Question: I come from .NET background and Spring MVC is new to me. In general, I'm not great with Java, so please answer in a way that's easy for even a Java newbie to understand.
I am trying to build a simple CRUD controller. I am getting the main page working fine (View All), but then I keep getting 404 errors on pages where I am using @RequestParam to try map query string values to method parameters.
'''
<html>
<head>
<title>Users - KSC Technology & Sciences</title>
<jsp:include page="../headParts.jsp" />
</head>
<body>
<jsp:include page="../topMenu.jsp" />
<div id="body" class="container-fluid">
<div class="row-fluid">
<div class="span3">
<jsp:include page="../leftMenu.jsp" />
</div>
<div class="span9">
<div class="row-fluid">
<a href="/users/create" class="btn btn-primary">Create</a>
<hr />
<table class="table table-bordered table-striped">
<thead>
<tr>
<th>ID</th>
<th>User Name</th>
<th>E-mail</th>
<th></th>
</tr>
</thead>
<tbody>
<c:forEach var="row" items="${records}">
<tr>
<td><c:out value="${row.id}" /></td>
<td><c:out value="${row.userName}" /></td>
<td><c:out value="${row.email}" /></td>
<td>
<a href="/users/edit?id=${row.getId()}" class="btn">Edit</a>
<a href="/users/delete?id=${row.getId()}" class="btn btn-danger">Delete</a>
</td>
</tr>
</c:forEach>
</tbody>
</table>
</div>
</div>
</div>
</div>
<hr />
<jsp:include page="../footer.jsp" />
</body>
</html>
'''
'''
@Controller
public class UserController {
@EJB(mappedName="java:global/KSC/UserService!com.ksc.services.UserService")
private UserService service;
@RequestMapping(value = "/users")
public String index(ModelMap model) {
model.addAttribute("records", service.findAll());
return "user/index";
}
@RequestMapping(value = "/users/create")
public String create(ModelMap model) {
model.addAttribute("record", new KCSUser());
return "user/edit";
}
@RequestMapping(value = "/users/edit")
public String edit(ModelMap model, @RequestParam(value="id") String id) {
int userId = Integer.parseInt(id);
model.addAttribute("record", service.find(userId));
return "user/edit";
}
@RequestMapping(value = "/users/delete")
public String delete(ModelMap model, @RequestParam(value="id") String id) {
int userId = Integer.parseInt(id);
KCSUser user = service.find(userId);
service.remove(user);
return index(model);
}
}
'''
I can access the main view, but when clicking Edit (for example), then I get a 404. What am I doing wrong?
Directory Structure:

web.xml:
'''
<?xml version="1.0" encoding="UTF-8"?>
<web-app version="3.0" xmlns="http://java.sun.com/xml/ns/javaee" xmlns:xsi="http://www.w3.org/2001/XMLSchema-instance" xsi:schemaLocation="http://java.sun.com/xml/ns/javaee http://java.sun.com/xml/ns/javaee/web-app_3_0.xsd">
<context-param>
<param-name>contextConfigLocation</param-name>
<param-value>/WEB-INF/dispatcher-servlet.xml</param-value>
</context-param>
<listener>
<listener-class>org.springframework.web.context.ContextLoaderListener</listener-class>
</listener>
<servlet>
<servlet-name>dispatcher</servlet-name>
<servlet-class>org.springframework.web.servlet.DispatcherServlet</servlet-class>
<load-on-startup>2</load-on-startup>
</servlet>
<servlet-mapping>
<servlet-name>dispatcher</servlet-name>
<url-pattern>/</url-pattern>
</servlet-mapping>
<session-config>
<session-timeout>
30
</session-timeout>
</session-config>
<welcome-file-list>
<welcome-file>/</welcome-file>
</welcome-file-list>
</web-app>
'''
dispatcher-servlet.xml:
'''
<?xml version="1.0" encoding="UTF-8"?>
<beans xmlns="http://www.springframework.org/schema/beans"
xmlns:xsi="http://www.w3.org/2001/XMLSchema-instance"
xmlns:p="http://www.springframework.org/schema/p"
xmlns:mvc="http://www.springframework.org/schema/mvc"
xmlns:context="http://www.springframework.org/schema/context"
xsi:schemaLocation="http://www.springframework.org/schema/beans
http://www.springframework.org/schema/beans/spring-beans-3.0.xsd
http://www.springframework.org/schema/context
http://www.springframework.org/schema/context/spring-context-3.0.xsd
http://www.springframework.org/schema/mvc
http://www.springframework.org/schema/mvc/spring-mvc-3.0.xsd">
<bean class="org.springframework.web.servlet.mvc.support.ControllerClassNameHandlerMapping"/>
<bean id="viewResolver"
class="org.springframework.web.servlet.view.InternalResourceViewResolver"
p:prefix="/WEB-INF/jsp/"
p:suffix=".jsp" />
<context:component-scan base-package="com.ksc.controllers" />
<mvc:annotation-driven />
</beans>
'''
applicationContext.xml:
'''
<?xml version="1.0" encoding="UTF-8"?>
<beans xmlns="http://www.springframework.org/schema/beans"
xmlns:xsi="http://www.w3.org/2001/XMLSchema-instance"
xmlns:p="http://www.springframework.org/schema/p"
xmlns:aop="http://www.springframework.org/schema/aop"
xmlns:tx="http://www.springframework.org/schema/tx"
xsi:schemaLocation="http://www.springframework.org/schema/beans http://www.springframework.org/schema/beans/spring-beans-2.5.xsd
http://www.springframework.org/schema/aop http://www.springframework.org/schema/aop/spring-aop-2.5.xsd
http://www.springframework.org/schema/tx http://www.springframework.org/schema/tx/spring-tx-2.5.xsd">
</beans>
'''
Now that I think about it, I did have to hack the web.xml and dispatcher-servlet.xml files a bit because the ones generated by Netbeans didn't work.. so i copied it from some online source instead. I didn;t change the applicationContext.xml though and I see it is targetting Spring 2.5.. I'm confused.. can someone give me working config files for Spring 3.1? Maybe that's the problem here?
Got it working thanks to @RC. The only thing I had to change with his answer was to remove the '@RequestMapping' from the class and have them on the methods only.
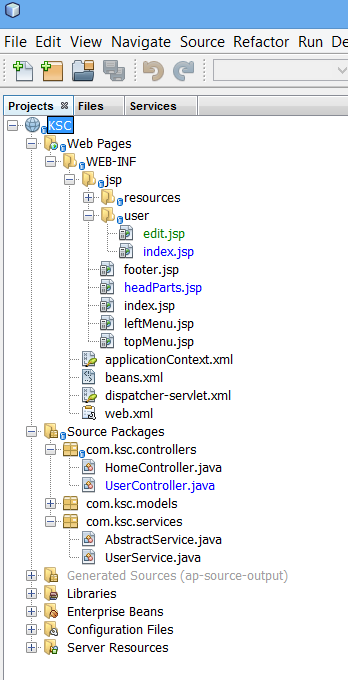
Answer: The problem is '@RequestParam' this annotation tells spring MVC to look for the parameters in the request (ie. form elements with names). Better to use a template here:
'''
@Controller
@RequestMapping("/users")
public class UserController {
@EJB(mappedName="java:global/KSC/UserService!com.ksc.services.UserService")
private UserService service;
@RequestMapping(value = "")
public String index(ModelMap model) {
model.addAttribute("records", service.findAll());
return "user/index";
}
@RequestMapping(value = "/create")
public String create(ModelMap model) {
model.addAttribute("record", new KCSUser());
return "user/edit";
}
@RequestMapping(value = "/edit/{id}")
public String edit(ModelMap model, @PathVariable("id") int userId) {
KCSUser user = service.find(userId);
// Assert.notNull(user, "user was not found");
model.addAttribute("record", user);
return "user/edit";
}
@RequestMapping(value = "/delete/{id}")
public String delete(ModelMap model, @PathVariable("id") int userId) {
KCSUser user = service.find(userId);
// Assert.notNull(user, "user was not found");
service.remove(user);
return index(model);
}
}
'''
<URL>
And in main view:
'''
<a href="${pageContext.request.contextPath}/users/create" class="btn btn-primary">Create</a>
<!-- ... -->
<a href="${pageContext.request.contextPath}/users/edit/${row.id}" class="btn">Edit</a>
<a href="${pageContext.request.contextPath}/users/delete/${row.id}" class="btn btn-danger">Delete</a>
'''
applicationContext.xml:
'''
<?xml version="1.0" encoding="UTF-8"?>
<beans xmlns="http://www.springframework.org/schema/beans"
xmlns:xsi="http://www.w3.org/2001/XMLSchema-instance"
xsi:schemaLocation="http://www.springframework.org/schema/beans http://www.springframework.org/schema/beans/spring-beans-3.0.xsd>
</beans>
'''
Your problem is the mapper you use I think, can you remove '<bean class="org.springframework.web.servlet.mvc.support.ControllerClassNameHandlerMapping"/>' and try again?